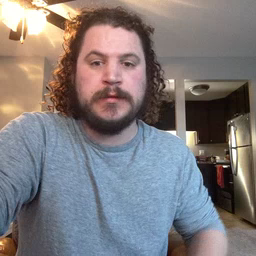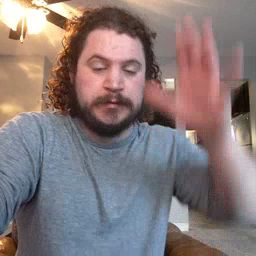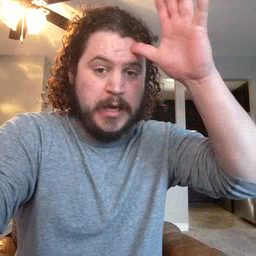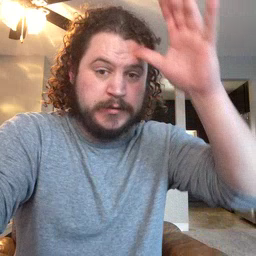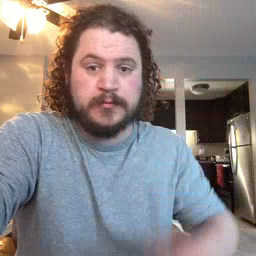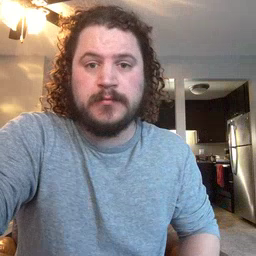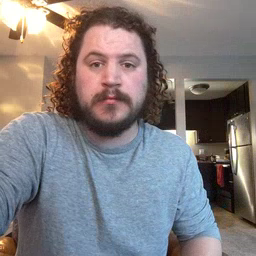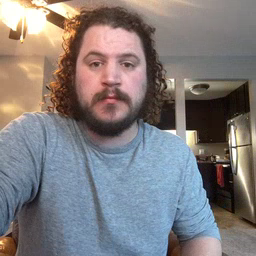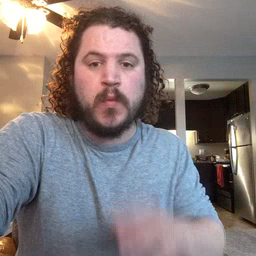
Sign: dad